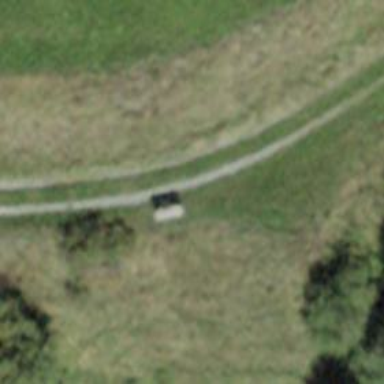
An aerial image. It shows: Grey bench.